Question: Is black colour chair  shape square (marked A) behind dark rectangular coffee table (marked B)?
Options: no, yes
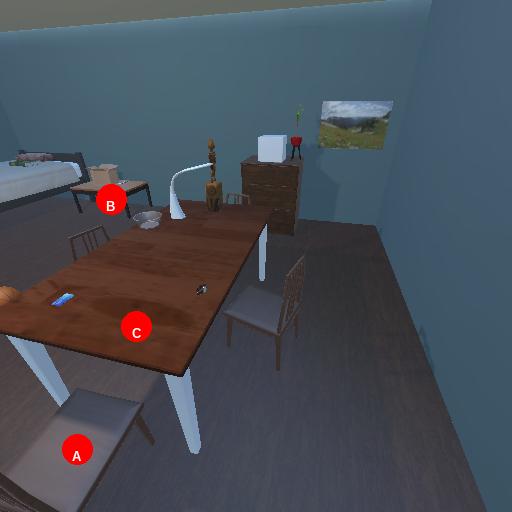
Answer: no